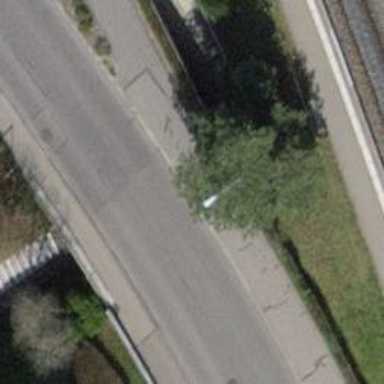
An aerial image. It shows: Footway with asphalt surface going through tunnel.